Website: bh-photo
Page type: payment
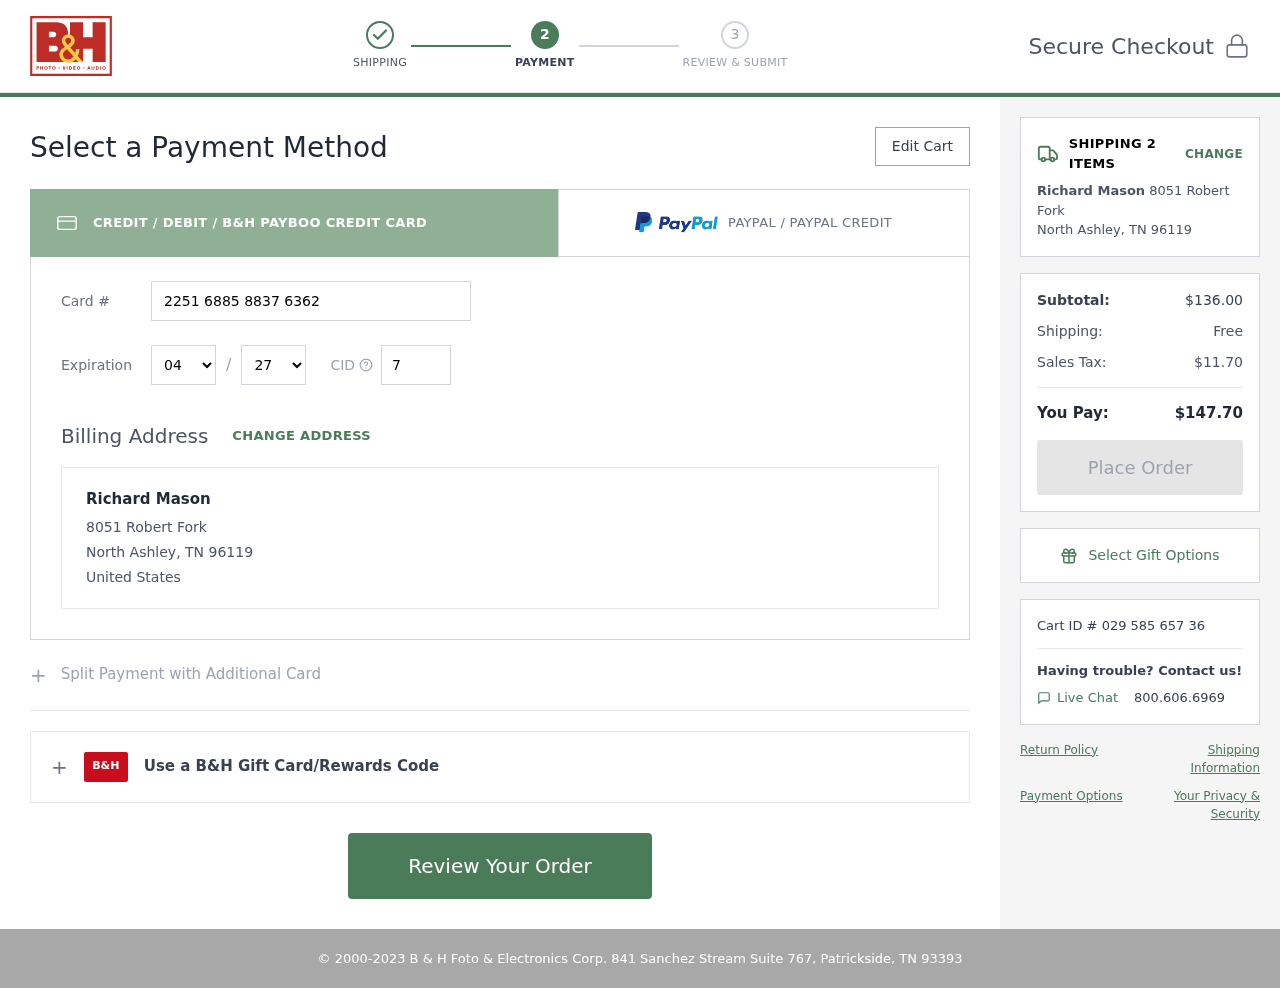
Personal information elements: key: PII_CARD_CVV
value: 723
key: PII_CARD_EXPIRY_MONTH
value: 04
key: PII_CARD_EXPIRY_YEAR
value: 27
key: PII_CARD_NUMBER
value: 2251 6885 8837 6362
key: PII_CITY_STATE_ZIP
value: North Ashley, TN 96119
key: PII_COUNTRY
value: United States
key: PII_FULLNAME
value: Richard Mason
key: PII_STREET
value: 8051 Robert Fork
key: PII_FULLNAME2
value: Richard Mason
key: PII_STREET2
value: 8051 Robert Fork
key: PII_CITY_STATE_ZIP2
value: North Ashley, TN 96119
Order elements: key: ORDER_NUM_ITEMS
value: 2
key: ORDER_SUBTOTAL
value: $136.00
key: ORDER_SHIPPING_COST
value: Free
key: ORDER_TAX
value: $11.70
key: ORDER_TOTAL
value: $147.70
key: ORDER_ID
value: Cart ID # 029 585 657 36